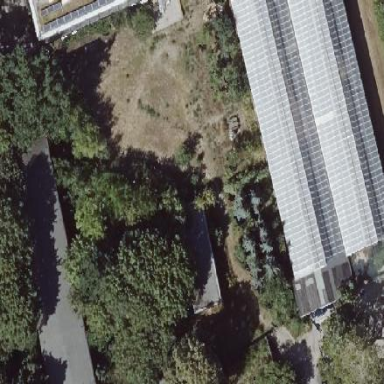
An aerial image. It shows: Greenhouse with gabled glass roof.